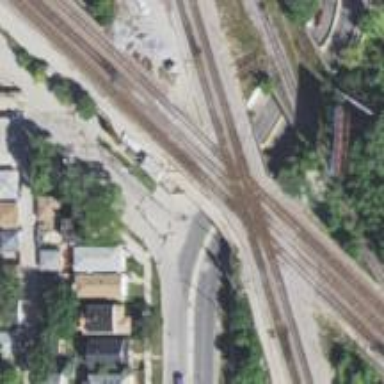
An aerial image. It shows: Railway crossing.